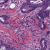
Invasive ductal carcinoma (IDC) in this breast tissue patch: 1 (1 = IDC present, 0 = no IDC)